Interaction volume radius: 5 \u00c5
Interaction volume height: 35 \u00c5
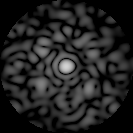
Disorder parameter: 0.6998